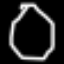
Label: octagon